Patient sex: M
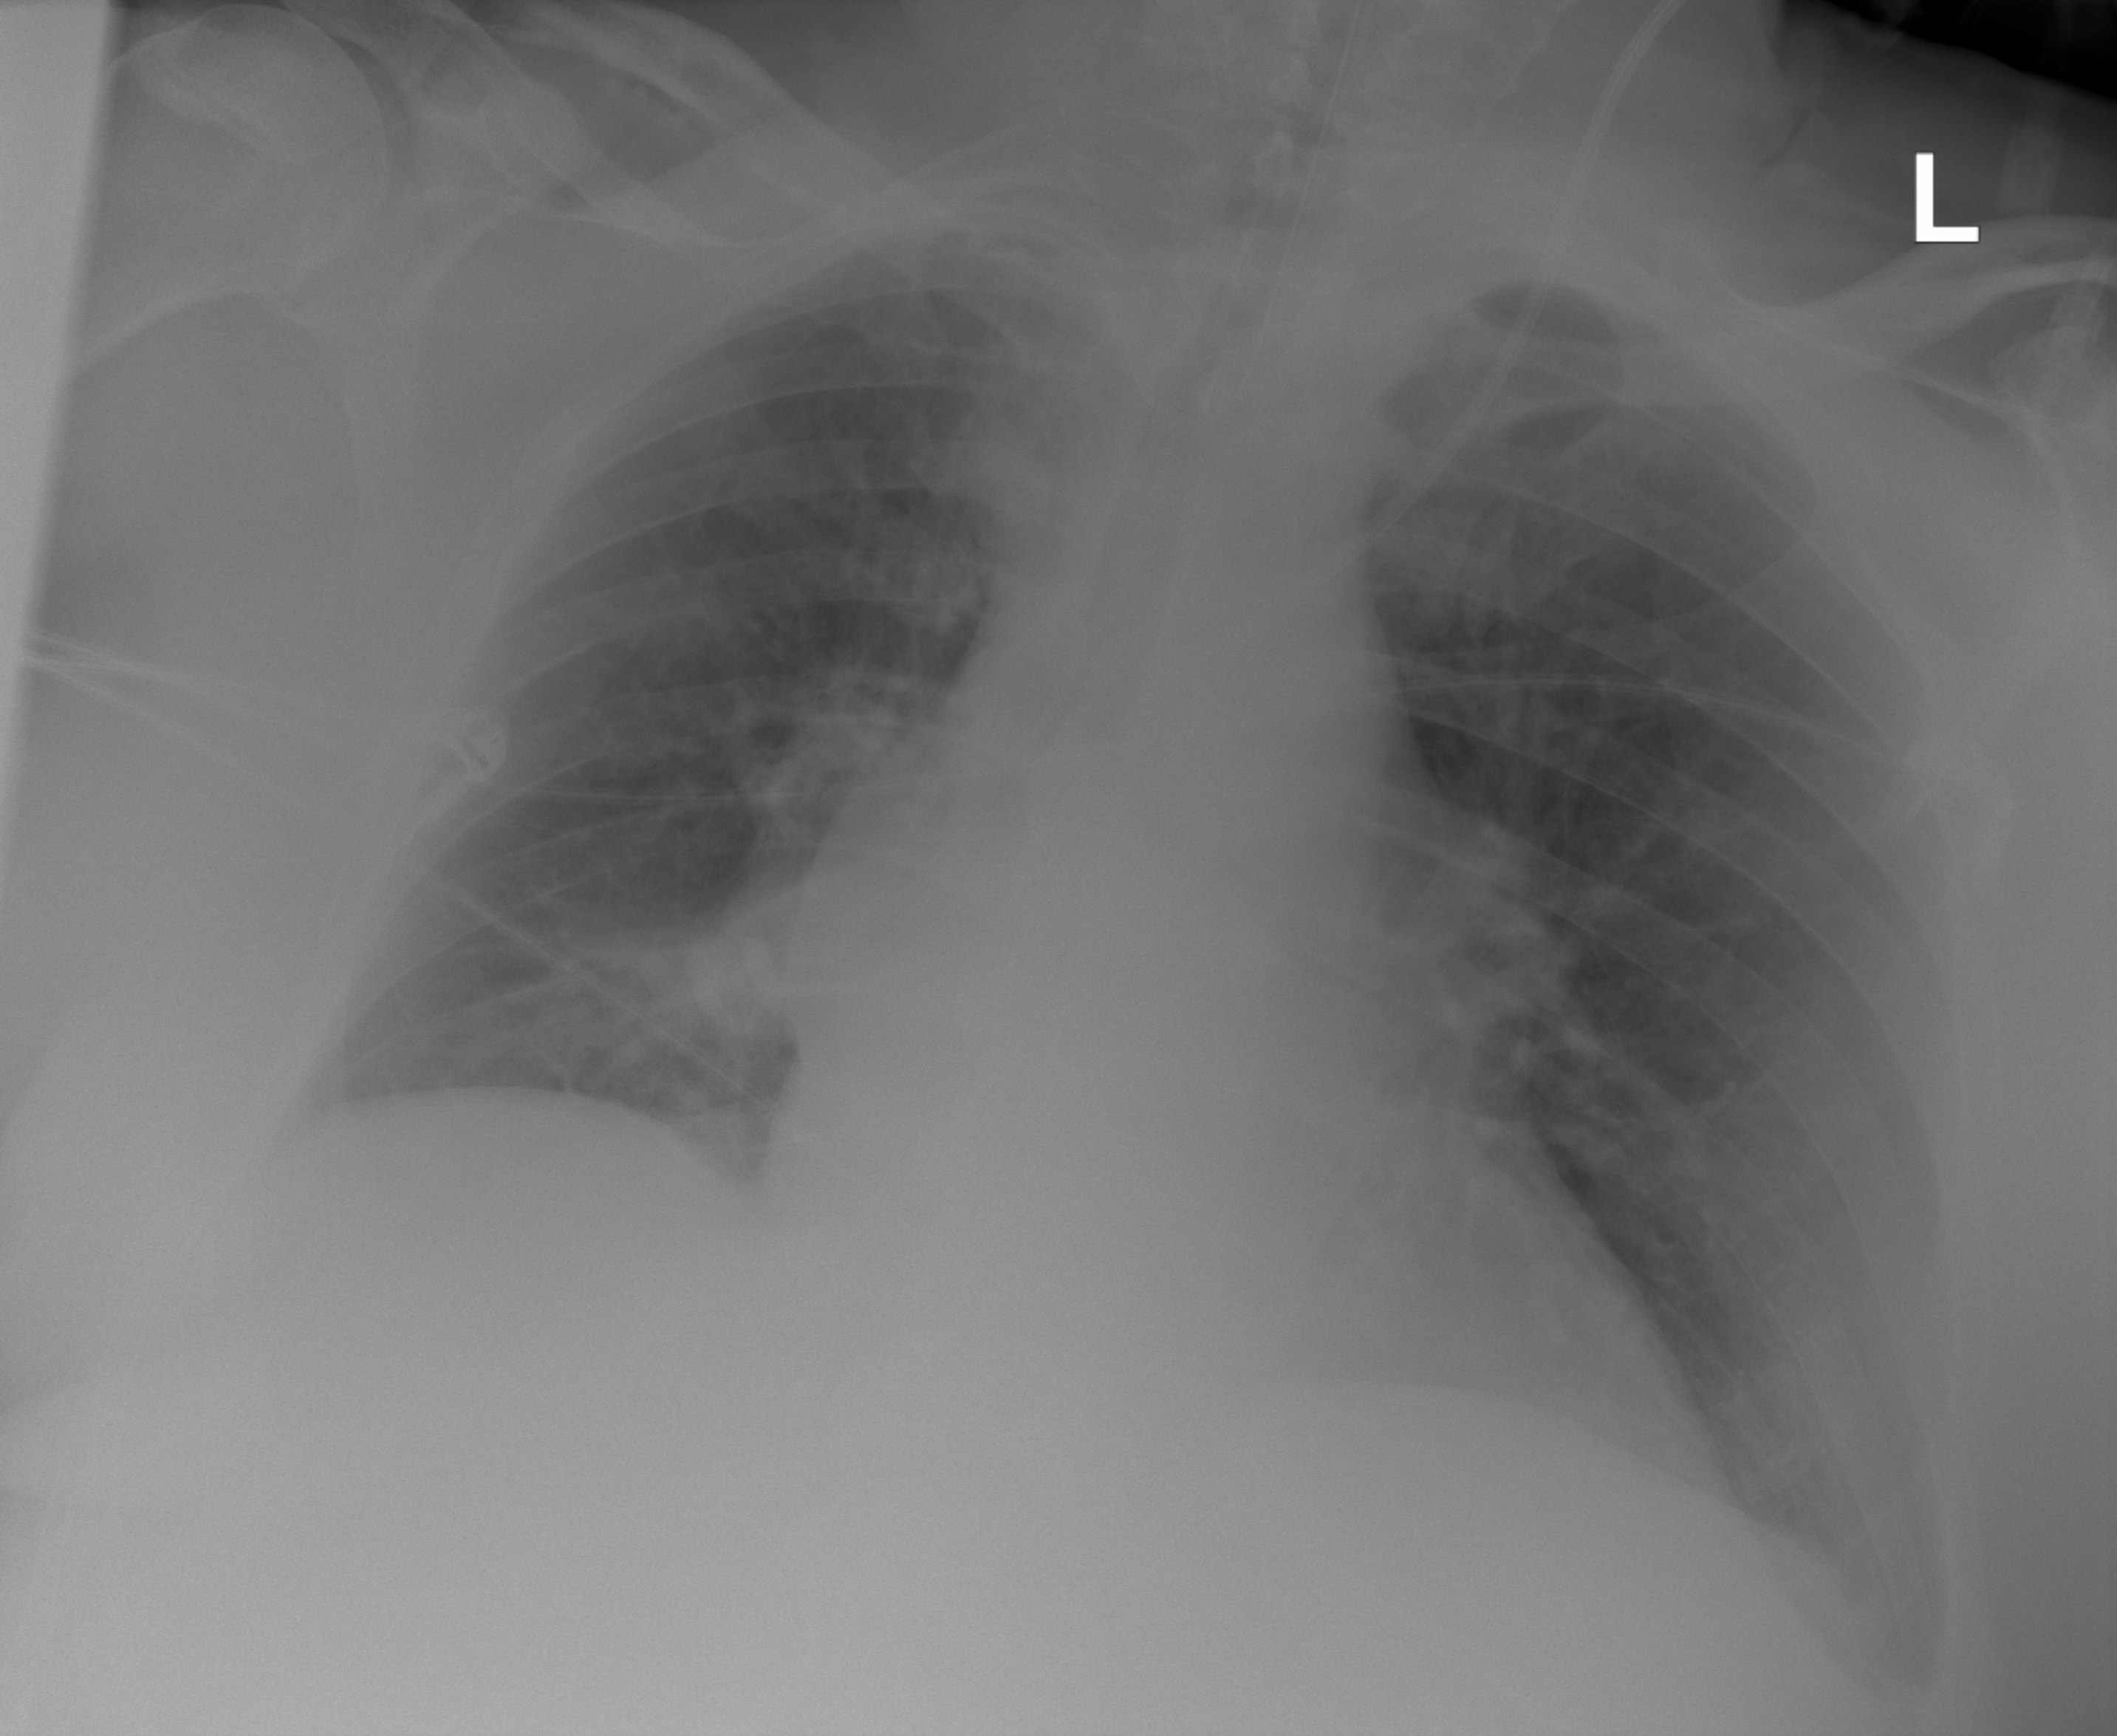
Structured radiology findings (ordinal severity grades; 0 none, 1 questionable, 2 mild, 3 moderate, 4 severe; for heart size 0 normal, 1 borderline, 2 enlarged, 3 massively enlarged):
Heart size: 2
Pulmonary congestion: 0
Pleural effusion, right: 0
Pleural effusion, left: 0
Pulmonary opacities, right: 2
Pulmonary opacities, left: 0
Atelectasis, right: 2
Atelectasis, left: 0